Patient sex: F
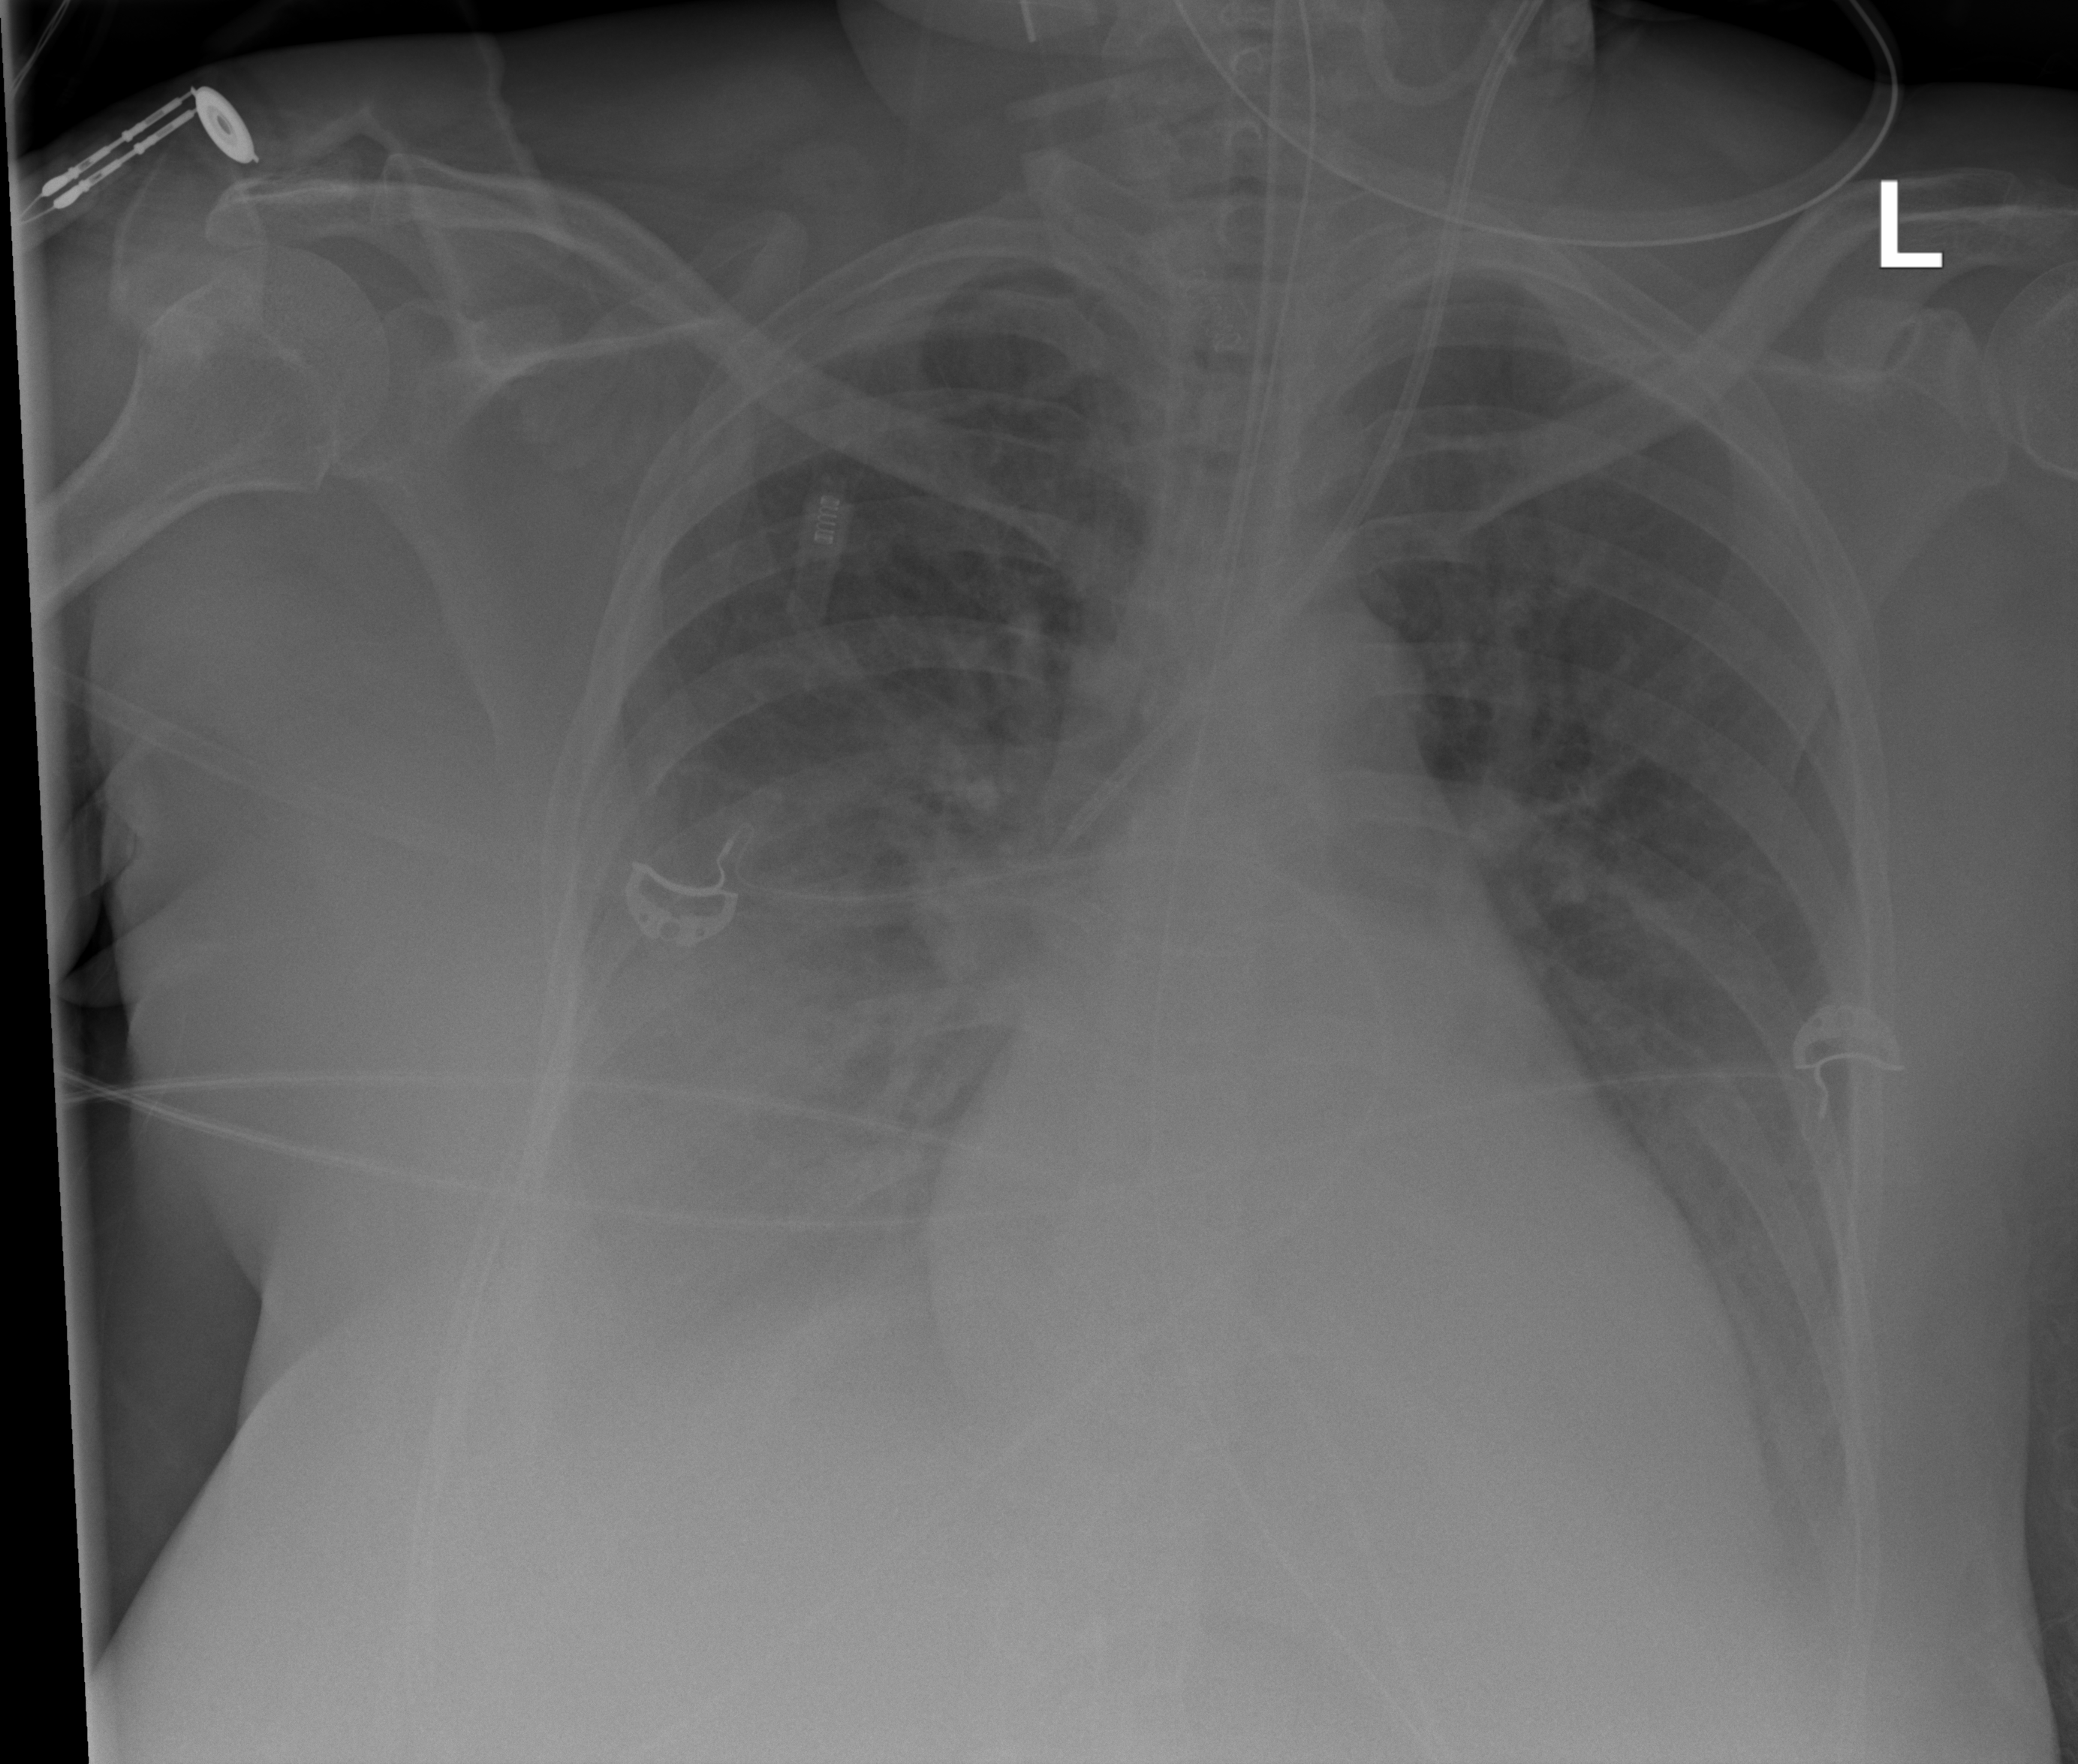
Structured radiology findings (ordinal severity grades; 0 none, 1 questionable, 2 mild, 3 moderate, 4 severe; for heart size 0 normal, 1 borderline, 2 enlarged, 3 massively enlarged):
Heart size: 2
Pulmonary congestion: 0
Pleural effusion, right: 3
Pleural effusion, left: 2
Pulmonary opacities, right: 3
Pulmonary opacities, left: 2
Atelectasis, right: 2
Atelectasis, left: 2